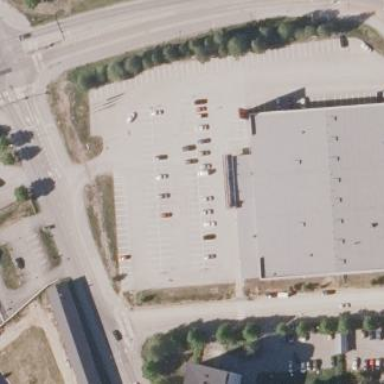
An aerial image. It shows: Retail area.